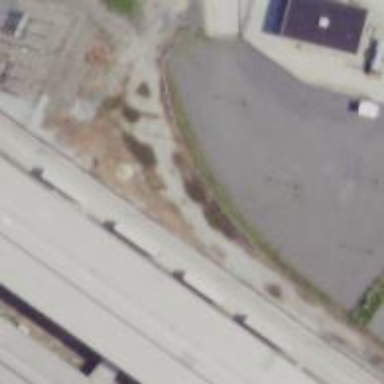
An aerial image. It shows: Abandoned railway spur.